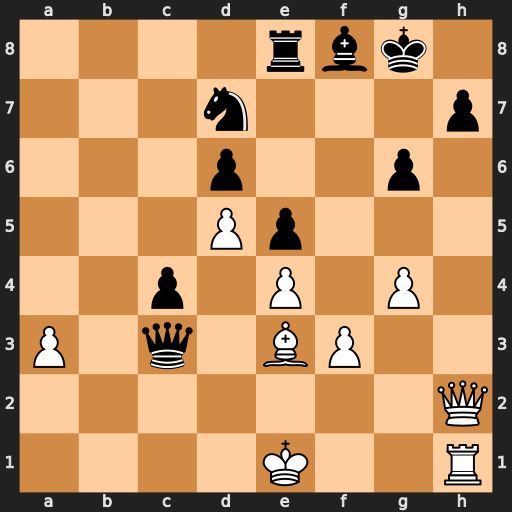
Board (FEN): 4rbk1/3n3p/3p2p1/3Pp3/2p1P1P1/P1q1BP2/7Q/4K2R
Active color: w
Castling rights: K
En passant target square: -
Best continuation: Bd2 Qa1+ Ke2 Qxh1 Qxh1